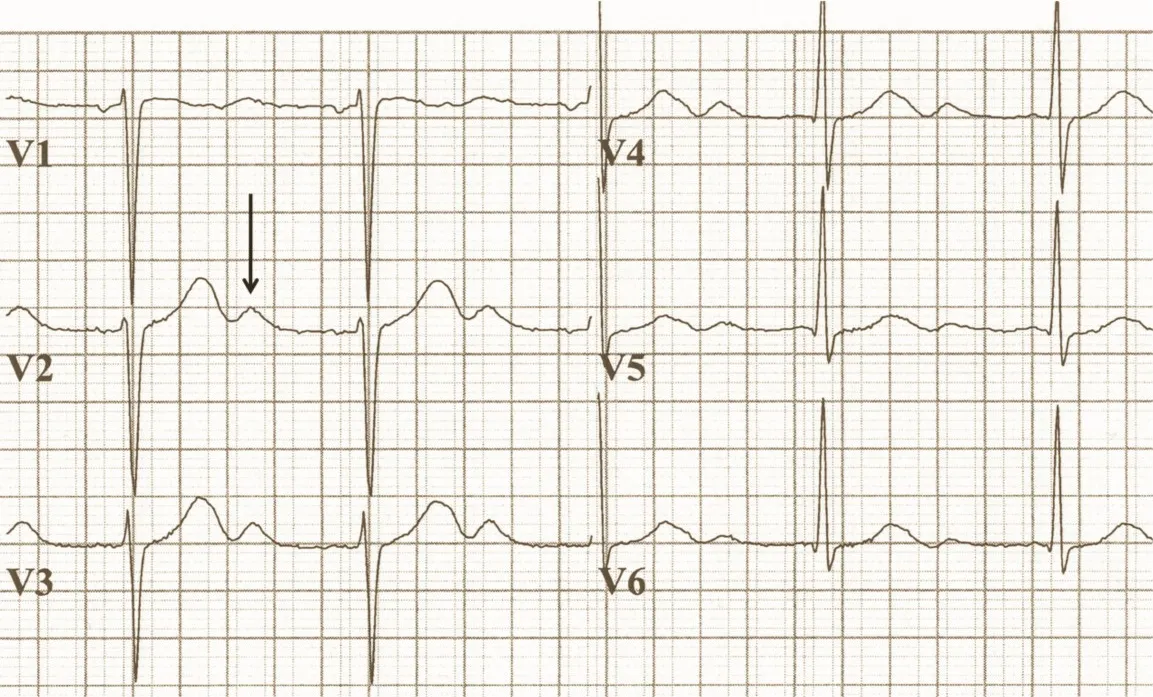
The patient's electrocardiogram shows a prominent U-wave (arrow) at a potassium concentration of 2.7 mM/l. The precordial leads matched the voltage criteria for left ventricular hypertrophy.
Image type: electrography (ekg)